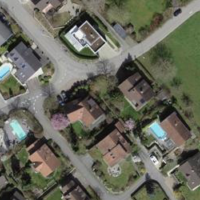
EUNIS habitat code: 55
Species observed at this site:
Pareulype berberata